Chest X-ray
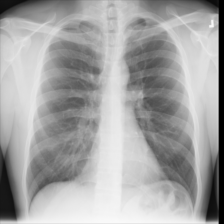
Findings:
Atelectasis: negative
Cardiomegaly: negative
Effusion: negative
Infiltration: negative
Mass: negative
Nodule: negative
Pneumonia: negative
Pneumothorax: negative
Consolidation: negative
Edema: negative
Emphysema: negative
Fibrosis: negative
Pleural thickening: negative
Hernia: negative